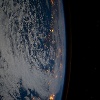
Label: cloud